Question: Is it possible to use Amazon Simple Storage Service (S3) for folders & files on a .net site?
I have 200 websites sites and I would like to have a single common code base. Right now they are on a single dedicated server. I plan to move them to an EC2 server.
As you can see, some of the folders & files are on S3 and some are.

- is a folder that requires authentication - is this an issue?
- contains DLL's - is this an issue?
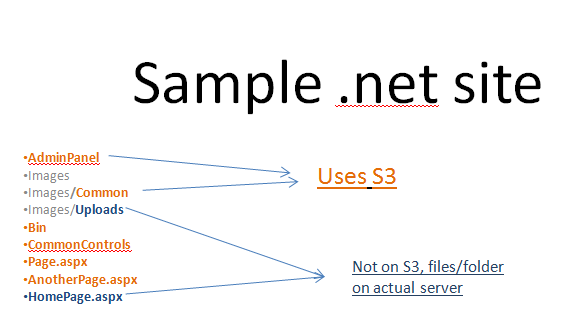
Answer: EC2 is normal Windows Server like your current dedicated server. You remote desktop into it, install whatever you need, setup IIS etc.
S3 on the other hand is . Think of it like a big NAS device. So you can use it to serve your static content (possible in conjunction with Cloudfront) but the actual website (Dlls, aspx pages etc) will have to be on EC2 in IIS.